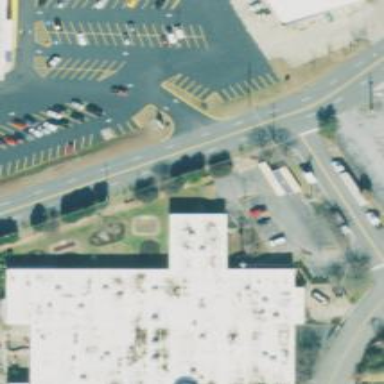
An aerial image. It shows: Government office building with flat grey roof.